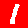
Digit: 1